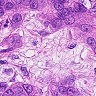
Metastatic tissue present: yes